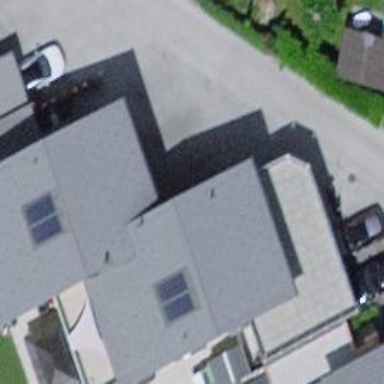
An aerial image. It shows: Semidetached house.